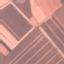
Land use / land cover: AnnualCrop